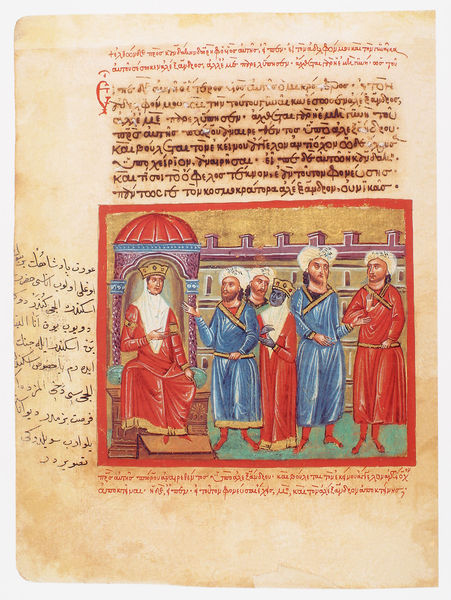
Titel: Der griechische Alexanderroman
Institution: Venedig, Hellenic Institute Codex Gr. 5
Schlagwörter: blau, gott, hand, kopf, mann, weiß, sitzen, bunt, fenster, hut, männer, stuhl, szene, gebäude, rot, schleier, beige, stehen, gewand, gold, gewänder, krone, kopfbedeckung, schrift, mauer, lila, kuppel, treppe, kissen, könig, thron, edel, zinnen, buch, burg, orient, illustration, text, herrscher, buchseite, pergament, arabisch, foliant, griechisch, gottheit, turban, goldgrund, handschrift, sultan, borten, rote schuhe, buchmalerei, alexander, morgenland, gewandt, codex, chronik, indisch, inder, verblichen, arabishc, schift, blaues gesicht, blkon, ausland, außerirdischer, rote stiefel, rote socken, indische gottheit, schlump